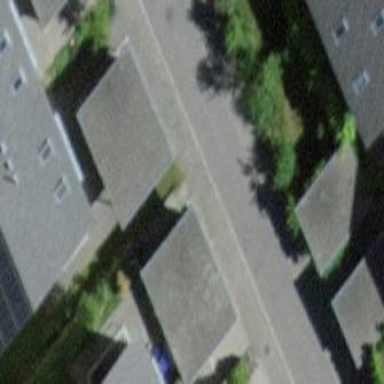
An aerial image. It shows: View of roof of building.